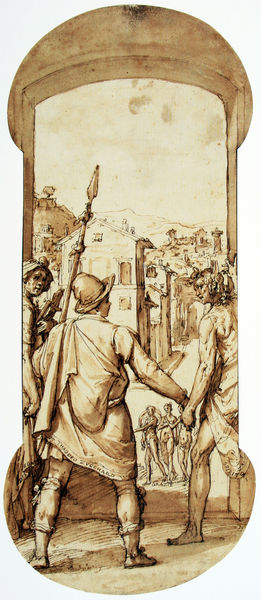
Titel: Taddeo kehrt zurück nach Rom, begleitet von Zeichenkunst und Geist, und wird von drei Grazien empfangen
Künstler: Federico Zuccari
Standort: Los Angeles
Institution: The J. Paul Getty Museum
Schlagwörter: berg, dunkel, gruppe, hand, himmel, kampf, mann, nackt, umhang, aquarell, frauen, landschaft, menschen, stadt, ausschnitt, braun, fenster, frau, haar, hell, hut, männer, rücken, zeichnung, ausblick, blick, gebäude, gürtel, haus, haube, hose, kappe, architektur, arm, lang, häuser, boden, gewand, mantel, locken, kamin, rund, schornstein, bein, rückenansicht, bogen, ort, stab, studie, dorf, sepia, lanze, waden, tor, eingang, tusche, barfuß, waffen, aufstand, soldat, plakat, litfasssäule, schraffiert, helm, treffen, satyr, hellebarde, speer, fensterblick, rötel, sklaven, vorzeichnung, spieß, hintergrunf, landsknecht, sünder, sephia, dorft, faquarell, spnder